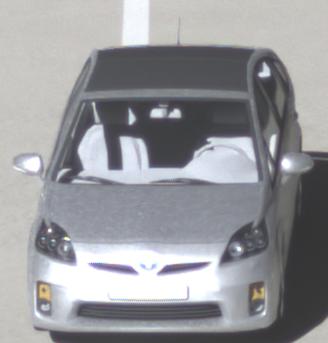
Make: Toyota
Model: Prius 1.5 Hybrid
Detailed model: Prius (HW2)
Model produced from: 2006/03
Model produced until: 2009/06
Doors: 5
Color: white
Road condition: dry road
Daytime: morning or afternoon
Contrast: high contrast